Question: I'd like to be able to draw arcs between edges in graphs, as shown in the example below -- I'm using them to communicate information about the parameterizations of graphical models, and doing it by hand gets pretty old.
I've been using graphviz, which doesn't appear to supports that kind of annotation (if the answer confirming my fears at <URL> or tools that would make this possible?

Thanks,
Chris
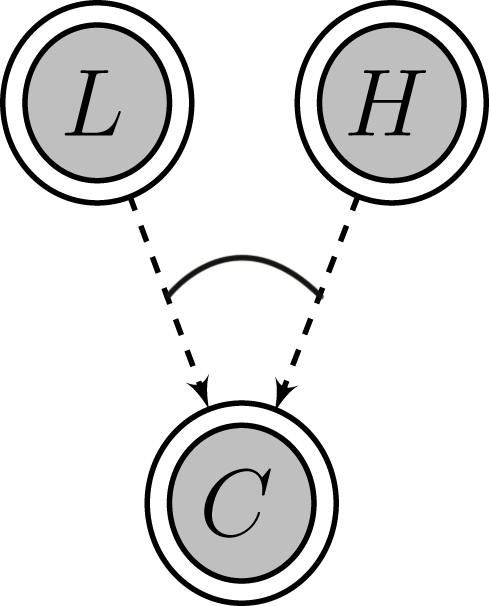
Answer: You could consider reading in the layouted text output from dot, rendering the graph yourself and adding your annotation automatically. That would at least save you the (considerable) effort of implementing a routing algorithm.